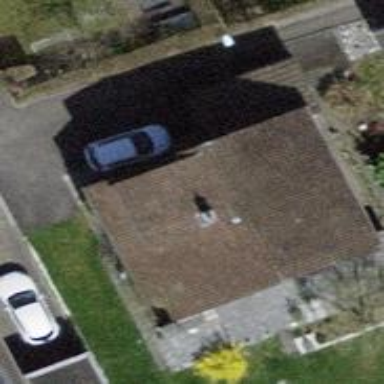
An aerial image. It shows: Building with tile roof.